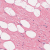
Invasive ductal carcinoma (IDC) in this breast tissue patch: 0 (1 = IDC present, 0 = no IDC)